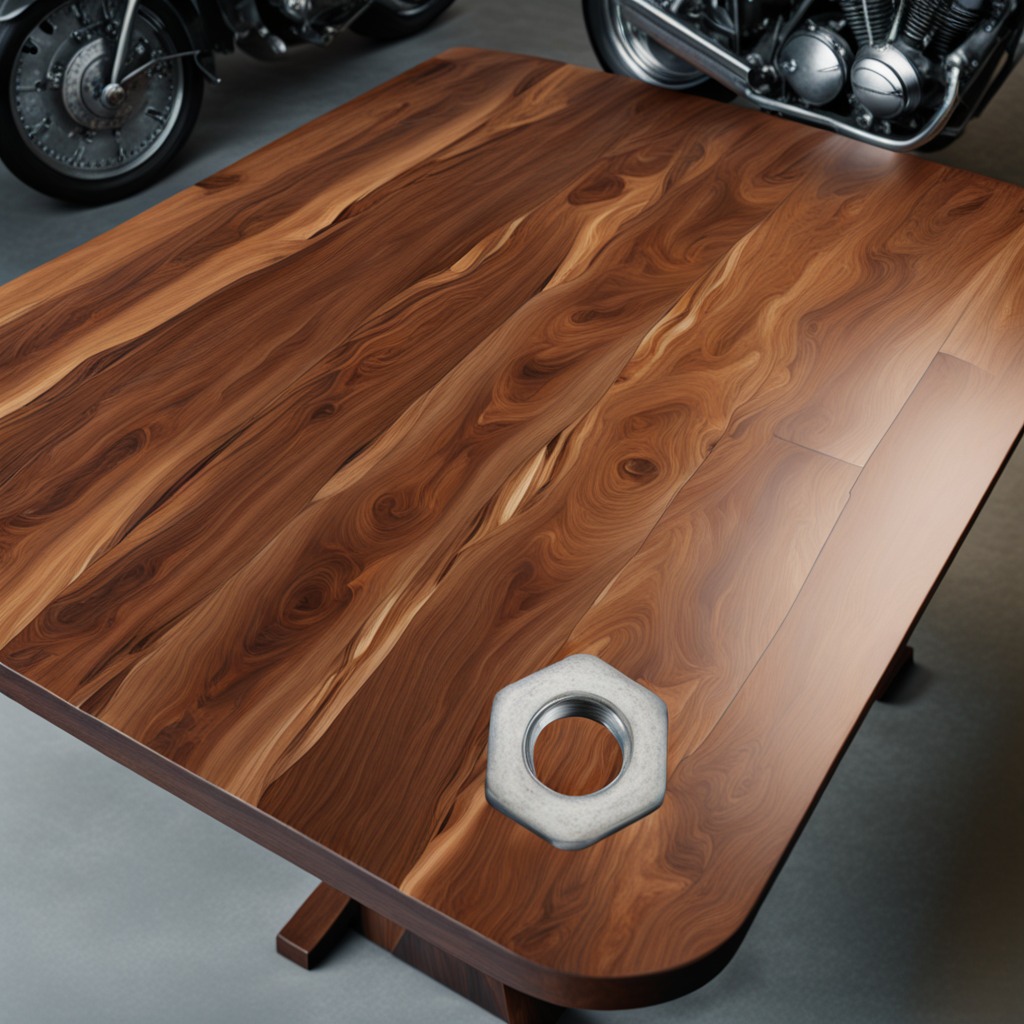
A metal nut lies on an oil-spilled wooden table in a vintage motorcycle garage.